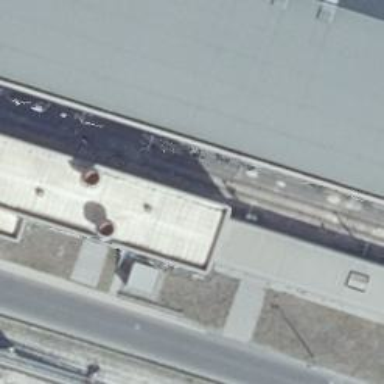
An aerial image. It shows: Railway yard with electrified rails and building passage tunnel.